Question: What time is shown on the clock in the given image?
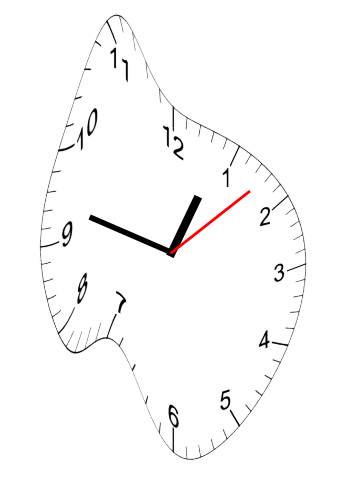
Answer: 12:47:08